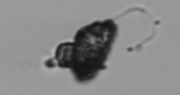
Label: Delphineis